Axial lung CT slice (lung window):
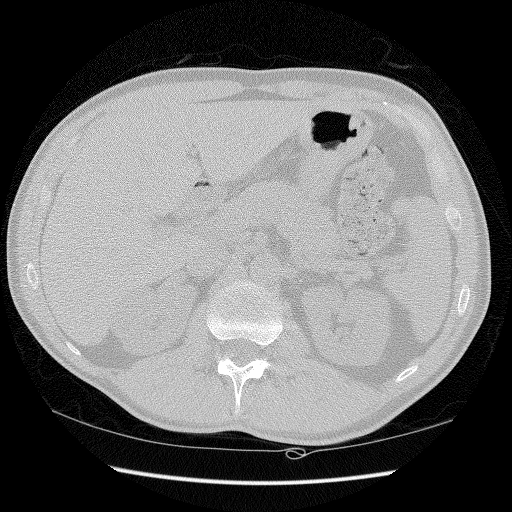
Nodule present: no